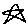
Label: star